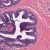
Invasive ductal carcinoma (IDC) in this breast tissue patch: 1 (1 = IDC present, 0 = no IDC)